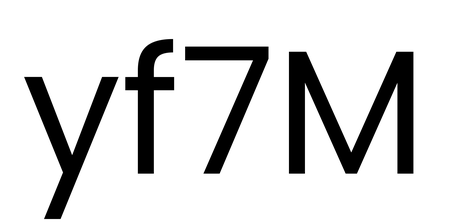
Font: Poppins-Regular